Field crop: maize
Growth stage: 2
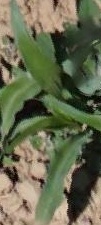
Species: maize